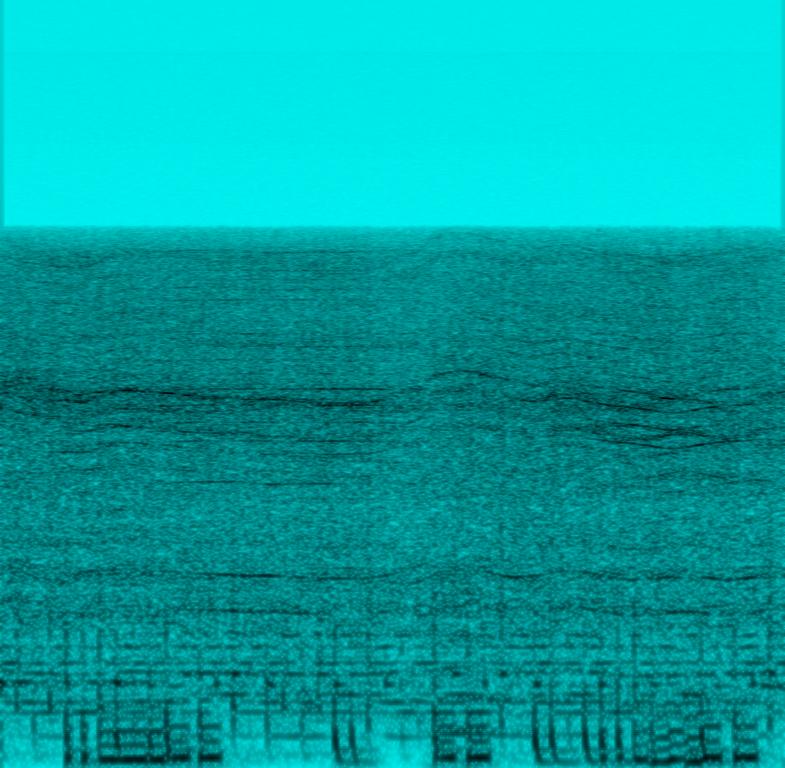
This is a jingle piece playing in the background of a loud toy helicopter video. The video is a bit dated and therefore the sound quality is quite poor. The instrumentation of the piece is barely audible. There is a keyboard playing the melody with a bass guitar and a drum backing. The piece is made up of common sounds and it has a generic aura to it. The sounds from this recording could be sampled for use in beat-making.